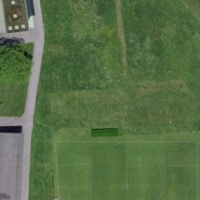
EUNIS habitat code: 53
Species observed at this site:
Corvus corone
Cirsium arvense
Cyanistes caeruleus
Lophophanes cristatus
Sturnus vulgaris
Troglodytes troglodytes
Fringilla coelebs
Passer domesticus
Sylvia atricapilla
Carduelis carduelis
Turdus merula
Columba palumbus
Phylloscopus collybita
Parus major
Erithacus rubecula